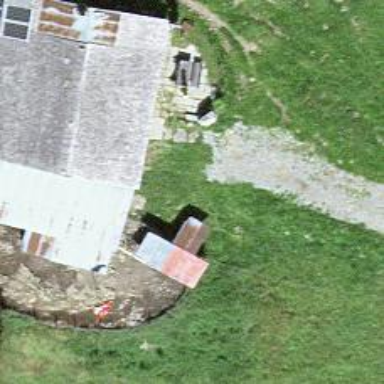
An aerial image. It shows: Hut.